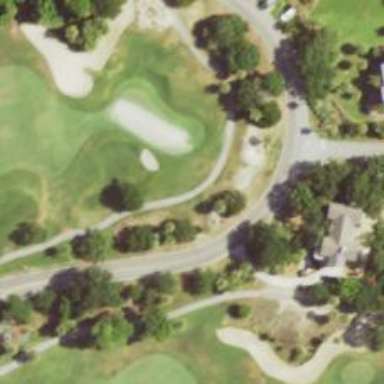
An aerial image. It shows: Path for both roads and golfers.